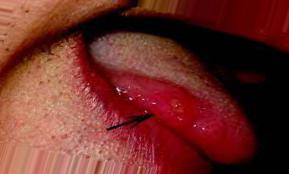
Condition: Mouth Ulcer